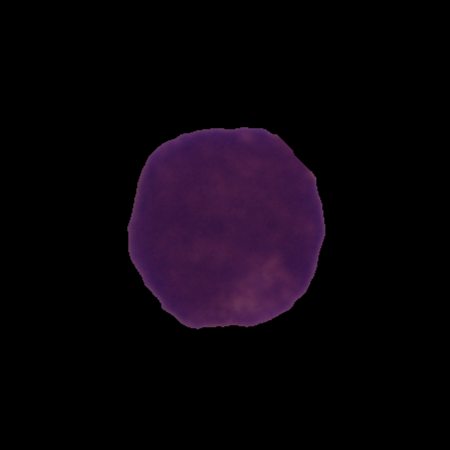
Label: cancer